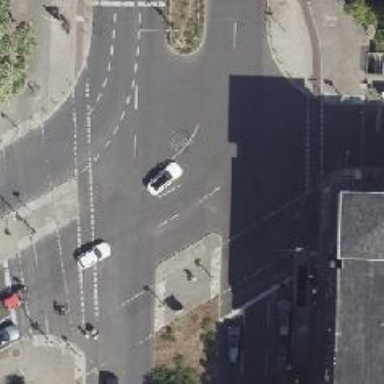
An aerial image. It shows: Junction.